Question: We have an app on both iOS and Android on which we use Firebase Analytics. In our dev environment everything works OK, but when we moved it to production, the iOS version continued to work OK, but the Android analytics don't show up in the dashboard. When we checked StreamView we see that events are being streamed, and when we checked DebugView, we can see the events streaming correctly. However, nothing shows up in the dashboard or in BigQuery.
Would appreciate any guidance on where we should look to fix this, and if anyone else has experienced similar issues? I would think that if it shows the events streaming in StreamView that it would show up in the dashboard.
Thanks!
EDIT: Firebase Support has come back to me and attributed it to the reuse of the package name, which is a known problem and informed me that a fix for production was forthcoming. As of 25th of May, analytics events have been captured and it looks like the problem is resolved. Thanks!

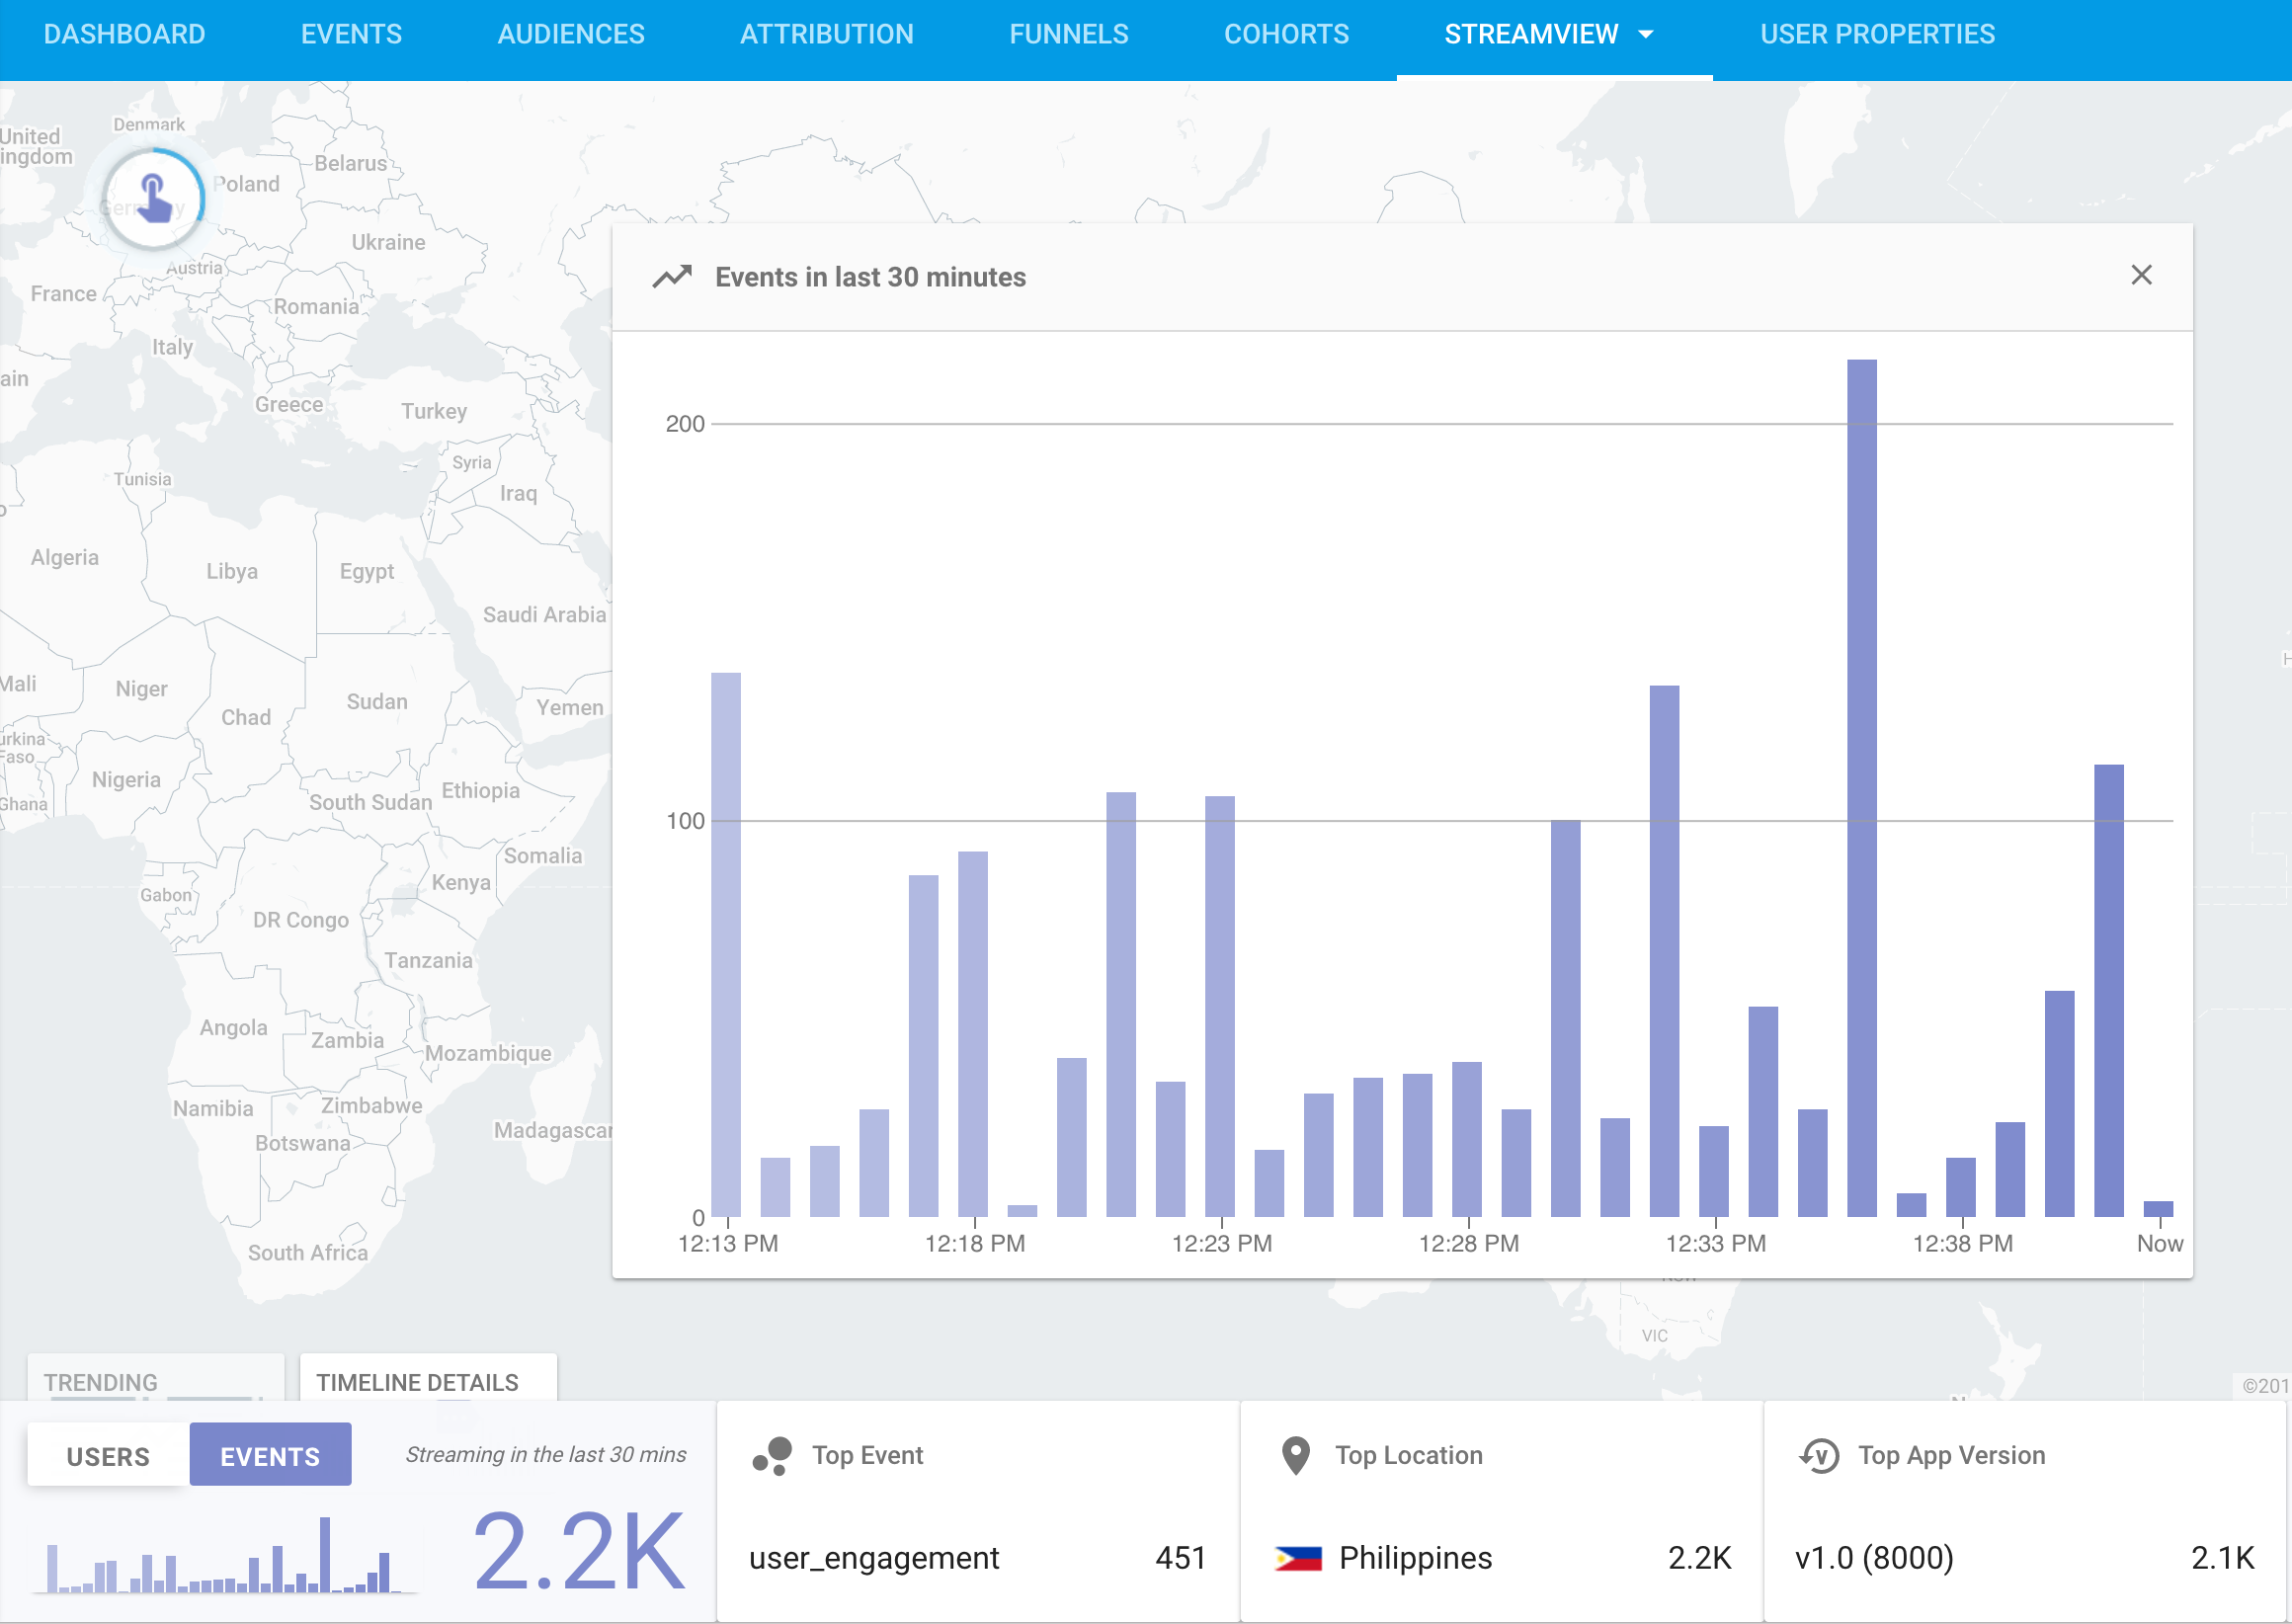
Answer: Firebase Support has come back to me and attributed it to the reuse of the package name, which is a known problem and informed me that a fix for production was forthcoming. As of 25th of May, analytics events have been captured and it looks like the problem is resolved. Thanks!